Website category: sports
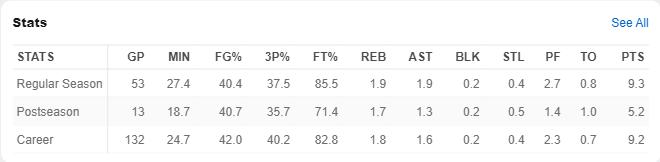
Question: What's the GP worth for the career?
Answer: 132

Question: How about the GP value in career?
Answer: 132

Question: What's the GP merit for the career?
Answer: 132

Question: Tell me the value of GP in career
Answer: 132

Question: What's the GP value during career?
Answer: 132

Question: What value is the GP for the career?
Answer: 132

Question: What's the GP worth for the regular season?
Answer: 53

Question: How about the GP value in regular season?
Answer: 53

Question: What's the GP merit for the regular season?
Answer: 53

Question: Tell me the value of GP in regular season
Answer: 53

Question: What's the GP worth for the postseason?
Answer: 13

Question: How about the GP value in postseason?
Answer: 13

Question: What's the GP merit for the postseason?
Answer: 13

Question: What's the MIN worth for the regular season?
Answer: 27.4

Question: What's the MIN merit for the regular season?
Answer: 27.4

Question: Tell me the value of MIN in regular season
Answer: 27.4

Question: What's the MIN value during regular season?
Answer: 27.4

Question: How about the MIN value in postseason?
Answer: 18.7

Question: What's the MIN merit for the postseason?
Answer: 18.7

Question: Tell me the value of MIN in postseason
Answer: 18.7

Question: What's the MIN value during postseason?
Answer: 18.7

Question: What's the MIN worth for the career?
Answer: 24.7

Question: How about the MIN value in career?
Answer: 24.7

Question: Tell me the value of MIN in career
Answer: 24.7

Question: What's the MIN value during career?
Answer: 24.7

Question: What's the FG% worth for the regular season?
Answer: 40.4

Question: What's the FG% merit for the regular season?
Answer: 40.4

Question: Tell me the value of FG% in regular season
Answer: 40.4

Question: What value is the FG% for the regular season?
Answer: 40.4

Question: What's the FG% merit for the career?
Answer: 42.0

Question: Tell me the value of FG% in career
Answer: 42.0

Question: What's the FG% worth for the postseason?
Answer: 40.7

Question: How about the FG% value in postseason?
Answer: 40.7

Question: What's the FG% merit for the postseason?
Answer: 40.7

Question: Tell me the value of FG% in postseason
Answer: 40.7

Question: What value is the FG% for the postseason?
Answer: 40.7

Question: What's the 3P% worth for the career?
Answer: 40.2

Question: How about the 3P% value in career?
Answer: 40.2

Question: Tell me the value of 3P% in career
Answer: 40.2

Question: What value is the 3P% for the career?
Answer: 40.2

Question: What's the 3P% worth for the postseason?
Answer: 35.7

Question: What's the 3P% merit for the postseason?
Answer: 35.7

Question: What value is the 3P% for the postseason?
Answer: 35.7

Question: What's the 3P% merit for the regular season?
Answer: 37.5

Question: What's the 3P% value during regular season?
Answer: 37.5

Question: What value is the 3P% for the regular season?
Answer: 37.5

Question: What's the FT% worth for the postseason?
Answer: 71.4

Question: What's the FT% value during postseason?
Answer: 71.4

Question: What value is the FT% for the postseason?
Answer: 71.4

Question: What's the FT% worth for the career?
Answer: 82.8

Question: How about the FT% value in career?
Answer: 82.8

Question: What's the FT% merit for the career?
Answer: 82.8

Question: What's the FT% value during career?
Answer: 82.8

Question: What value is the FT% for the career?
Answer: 82.8

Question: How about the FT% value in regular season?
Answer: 85.5

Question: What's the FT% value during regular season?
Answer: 85.5

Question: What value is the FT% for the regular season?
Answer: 85.5

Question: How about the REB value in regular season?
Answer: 1.9

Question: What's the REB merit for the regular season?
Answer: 1.9

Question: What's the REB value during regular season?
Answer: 1.9

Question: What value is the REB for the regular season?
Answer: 1.9

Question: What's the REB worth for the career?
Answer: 1.8

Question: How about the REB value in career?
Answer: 1.8

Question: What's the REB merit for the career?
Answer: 1.8